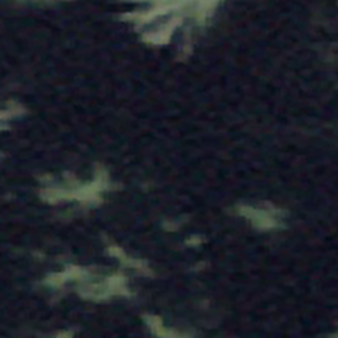
Label: other